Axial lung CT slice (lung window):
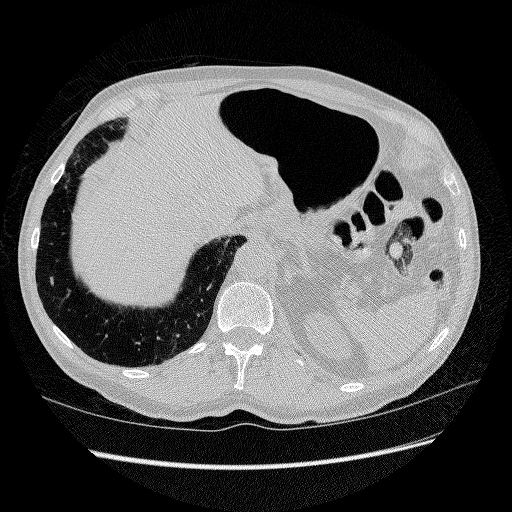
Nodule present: no